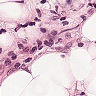
Metastatic tissue present: yes